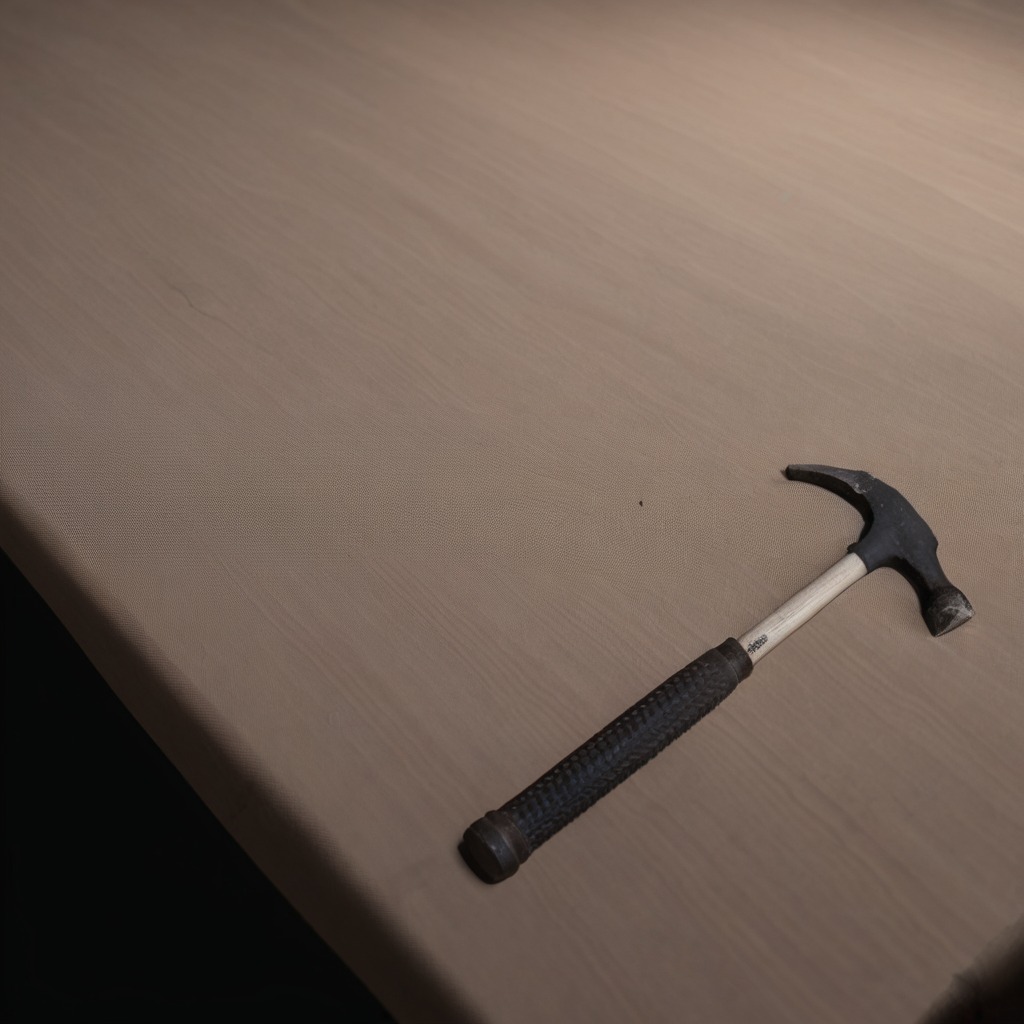
A hammer lying on a wooden table inside a workshop at night with soft shadows worn but beneath the cloth.